Question: I'm trying to implement a 'draw(Graphics2D g)' method for something in my user interface. It is not a swing component, and I am doing the drawing myself. I am trying to create a gradient border like this image

How can I draw a gradient similar to that one?
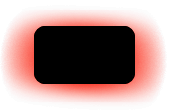
Answer: You did not really what you want, but if it is what I that it is, then it is somewhat similar to what I wrote in <URL>.
The trick here is to not create a single gradient paint, and to not fill a single shape. Instead, the area that has to be filled with gradients is divided into 8 parts: Four edges and four corners. The edges are filled with simple gradient paints. The corners are filled with radial gradient paints. Then it's only about fiddling around with the coordinates, but this can be done in a rather generic way, when the inner shape is given as a 'Rectangle2D'.
However, the result may then, for example, look like this:

'''
import java.awt.Color;
import java.awt.Dimension;
import java.awt.GradientPaint;
import java.awt.Graphics;
import java.awt.Graphics2D;
import java.awt.MultipleGradientPaint.CycleMethod;
import java.awt.RadialGradientPaint;
import java.awt.Shape;
import java.awt.geom.Point2D;
import java.awt.geom.Rectangle2D;
import java.awt.geom.RoundRectangle2D;
import javax.swing.JFrame;
import javax.swing.JPanel;
import javax.swing.SwingUtilities;
public class RectangularGradientTest
{
public static void main(String[] args)
{
SwingUtilities.invokeLater(new Runnable()
{
@Override
public void run()
{
createAndShowGUI();
}
});
}
private static void createAndShowGUI()
{
JFrame f = new JFrame();
f.setDefaultCloseOperation(JFrame.EXIT_ON_CLOSE);
f.getContentPane().add(new RectangularGradientTestPanel());
f.pack();
f.setLocationRelativeTo(null);
f.setVisible(true);
}
}
class RectangularGradientTestPanel extends JPanel
{
@Override
protected void paintComponent(Graphics gr)
{
super.paintComponent(gr);
Graphics2D g = (Graphics2D)gr;
Rectangle2D r = new Rectangle2D.Double(100,100,200,100);
draw(g, r, 75);
Shape rr = new RoundRectangle2D.Double(80,80,240,140,20,20);
g.setColor(Color.BLACK);
g.fill(rr);
}
@Override
public Dimension getPreferredSize()
{
if (isPreferredSizeSet())
{
return super.getPreferredSize();
}
return new Dimension(400,300);
}
private static void draw(Graphics2D g, Rectangle2D r, double s)
{
Color c0 = new Color(255,0,0);
Color c1 = new Color(255,0,0,0);
double x0 = r.getMinX();
double y0 = r.getMinY();
double x1 = r.getMaxX();
double y1 = r.getMaxY();
double w = r.getWidth();
double h = r.getHeight();
// Left
g.setPaint(new GradientPaint(
new Point2D.Double(x0, y0), c0,
new Point2D.Double(x0 - s, y0), c1));
g.fill(new Rectangle2D.Double(x0 - s, y0, s, h));
// Right
g.setPaint(new GradientPaint(
new Point2D.Double(x1, y0), c0,
new Point2D.Double(x1 + s, y0), c1));
g.fill(new Rectangle2D.Double(x1, y0, s, h));
// Top
g.setPaint(new GradientPaint(
new Point2D.Double(x0, y0), c0,
new Point2D.Double(x0, y0 - s), c1));
g.fill(new Rectangle2D.Double(x0, y0 - s, w, s));
// Bottom
g.setPaint(new GradientPaint(
new Point2D.Double(x0, y1), c0,
new Point2D.Double(x0, y1 + s), c1));
g.fill(new Rectangle2D.Double(x0, y1, w, s));
float fractions[] = new float[] { 0.0f, 1.0f };
Color colors[] = new Color[] { c0, c1 };
// Top Left
g.setPaint(new RadialGradientPaint(
new Rectangle2D.Double(x0 - s, y0 - s, s + s, s + s),
fractions, colors, CycleMethod.NO_CYCLE));
g.fill(new Rectangle2D.Double(x0 - s, y0 - s, s, s));
// Top Right
g.setPaint(new RadialGradientPaint(
new Rectangle2D.Double(x1 - s, y0 - s, s + s, s + s),
fractions, colors, CycleMethod.NO_CYCLE));
g.fill(new Rectangle2D.Double(x1, y0 - s, s, s));
// Bottom Left
g.setPaint(new RadialGradientPaint(
new Rectangle2D.Double(x0 - s, y1 - s, s + s, s + s),
fractions, colors, CycleMethod.NO_CYCLE));
g.fill(new Rectangle2D.Double(x0 - s, y1, s, s));
// Bottom Right
g.setPaint(new RadialGradientPaint(
new Rectangle2D.Double(x1 - s, y1 - s, s + s, s + s),
fractions, colors, CycleMethod.NO_CYCLE));
g.fill(new Rectangle2D.Double(x1, y1, s, s));
}
}
'''